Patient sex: M
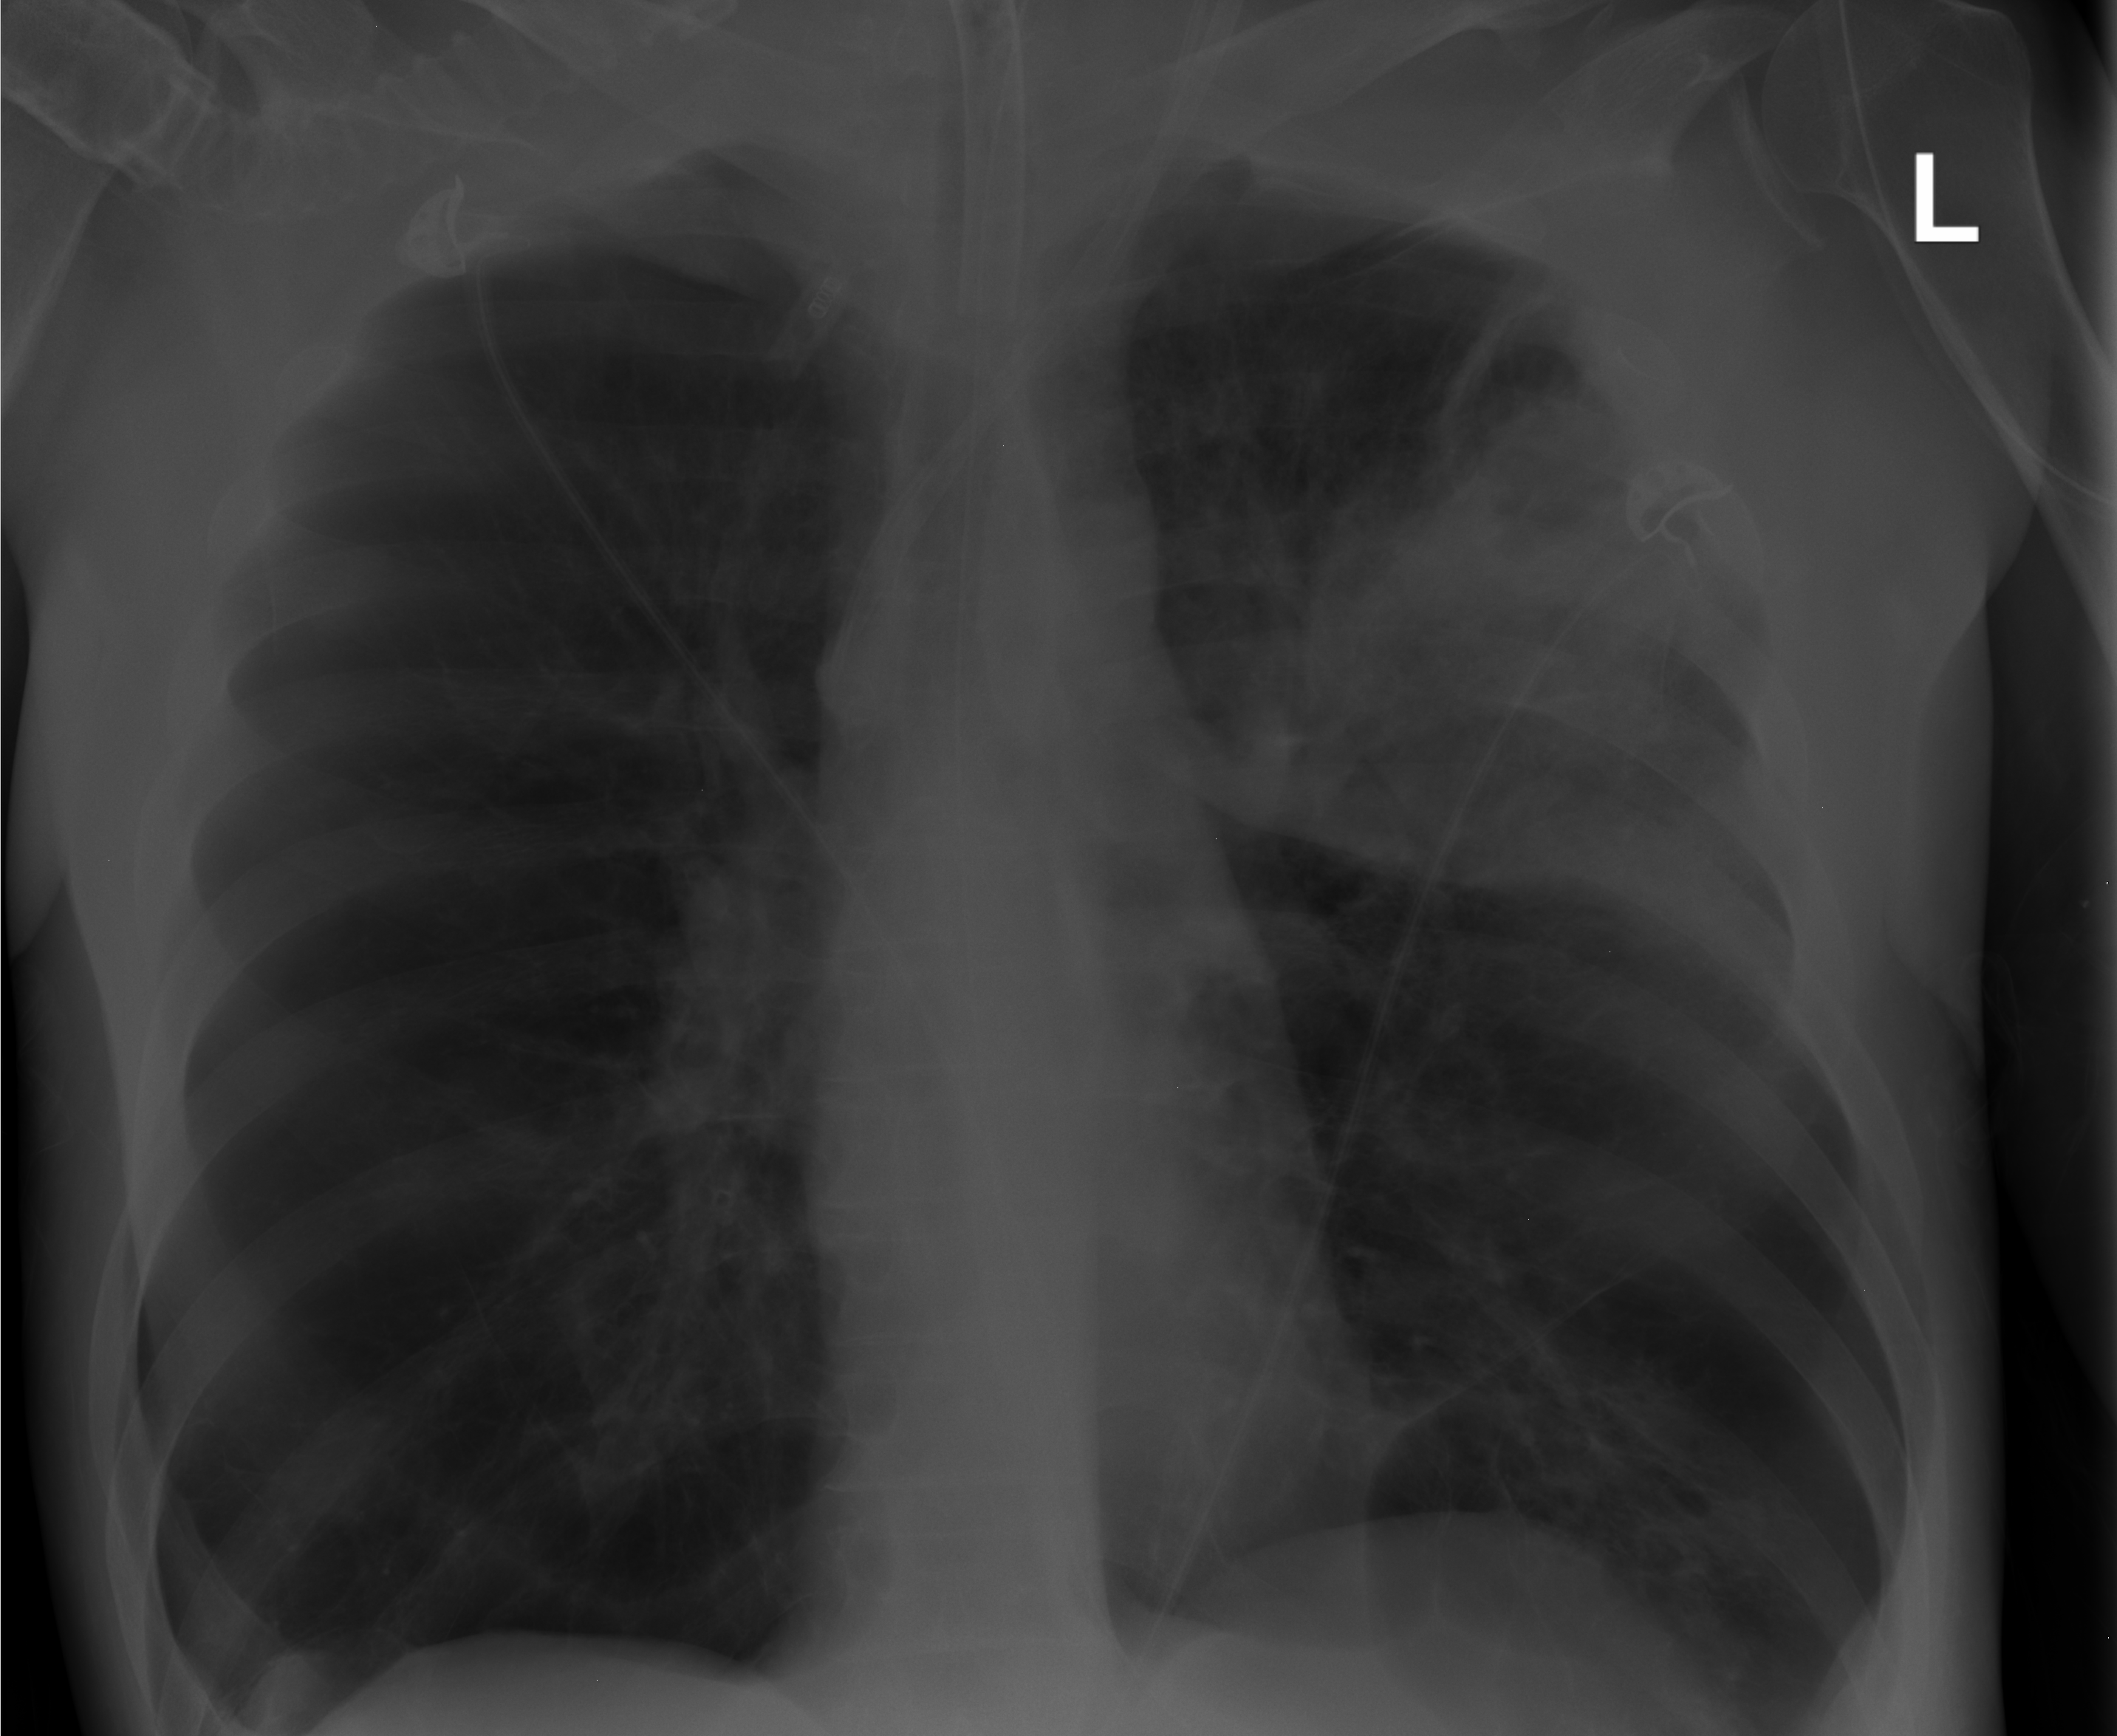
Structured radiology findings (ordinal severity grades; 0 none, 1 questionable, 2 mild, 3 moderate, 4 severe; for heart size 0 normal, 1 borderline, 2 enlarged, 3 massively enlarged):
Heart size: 0
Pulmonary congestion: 0
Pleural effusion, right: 0
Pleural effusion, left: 2
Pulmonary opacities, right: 0
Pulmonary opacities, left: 3
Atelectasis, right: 0
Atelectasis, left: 2